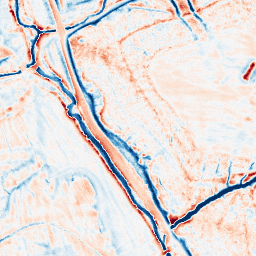
Category: edge_preserving
Decomposition family: guided
Decomposition parameters: radius: 4
eps: 0.001
Upsampling method: quintic
Upsampling parameters: scale: 4
Upsampling scale: 4